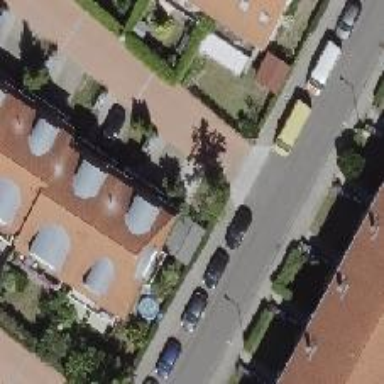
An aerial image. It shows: Residential road.